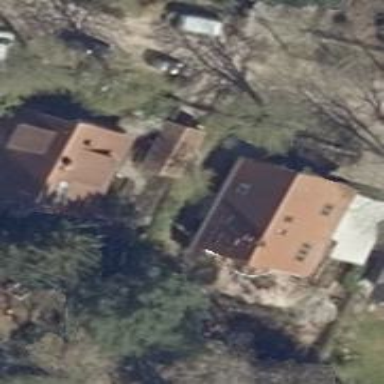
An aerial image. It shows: Residential building.